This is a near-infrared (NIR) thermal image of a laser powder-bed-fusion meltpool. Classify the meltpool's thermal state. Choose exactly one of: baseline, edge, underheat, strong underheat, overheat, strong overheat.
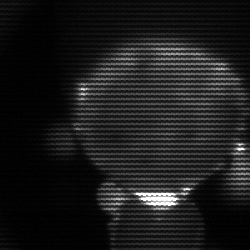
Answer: edge